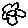
Label: flower